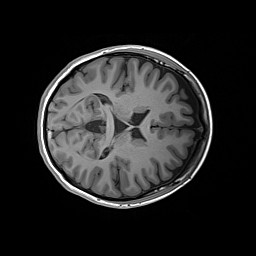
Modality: T1w
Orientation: axial
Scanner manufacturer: siemens
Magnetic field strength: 3 T
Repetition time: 2.2 s
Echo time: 0.00244 s